Question: Please consider the following distribution :
'''
rs={{400, 0.00929}, {410, 0.0348}, {420, 0.0966}, {430, 0.2}, {440, 0.328}, {450, 0.455},
{460, 0.567}, {470, 0.676}, {480, 0.793}, {490, 0.904}, {500, 0.982}, {510, 0.997},
{520,0.935}, {530, 0.811}, {540, 0.65}, {550, 0.481}, {560, 0.329}, {570,0.208},
{580, 0.121}, {590, 0.0655}, {600, 0.0332}, {610, 0.0159}, {620, 0.00737},
{630, 0.00334}, {640, 0.0015}, {650,0.000677}, {660, 0.000313}, {670, 0.000148},
{680, <PHONE>}, {690,<PHONE>}, {700, <PHONE>}}
'''

How could I interpolate this distribution to obtain value for points at any location on the X Axis ?
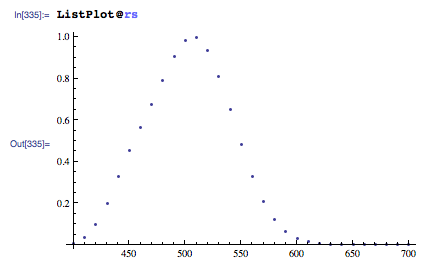
Answer: Just use the standard 'Interpolation' function:
'''
rsInterpolation = Interpolation@rs;
Plot[rsInterpolation@x, {x, 400, 700}]
'''

If you want to fit a specific class of functions (such as a normal distribution), instead use 'FindFit'.